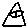
Label: triangle